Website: lowes
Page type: receipt
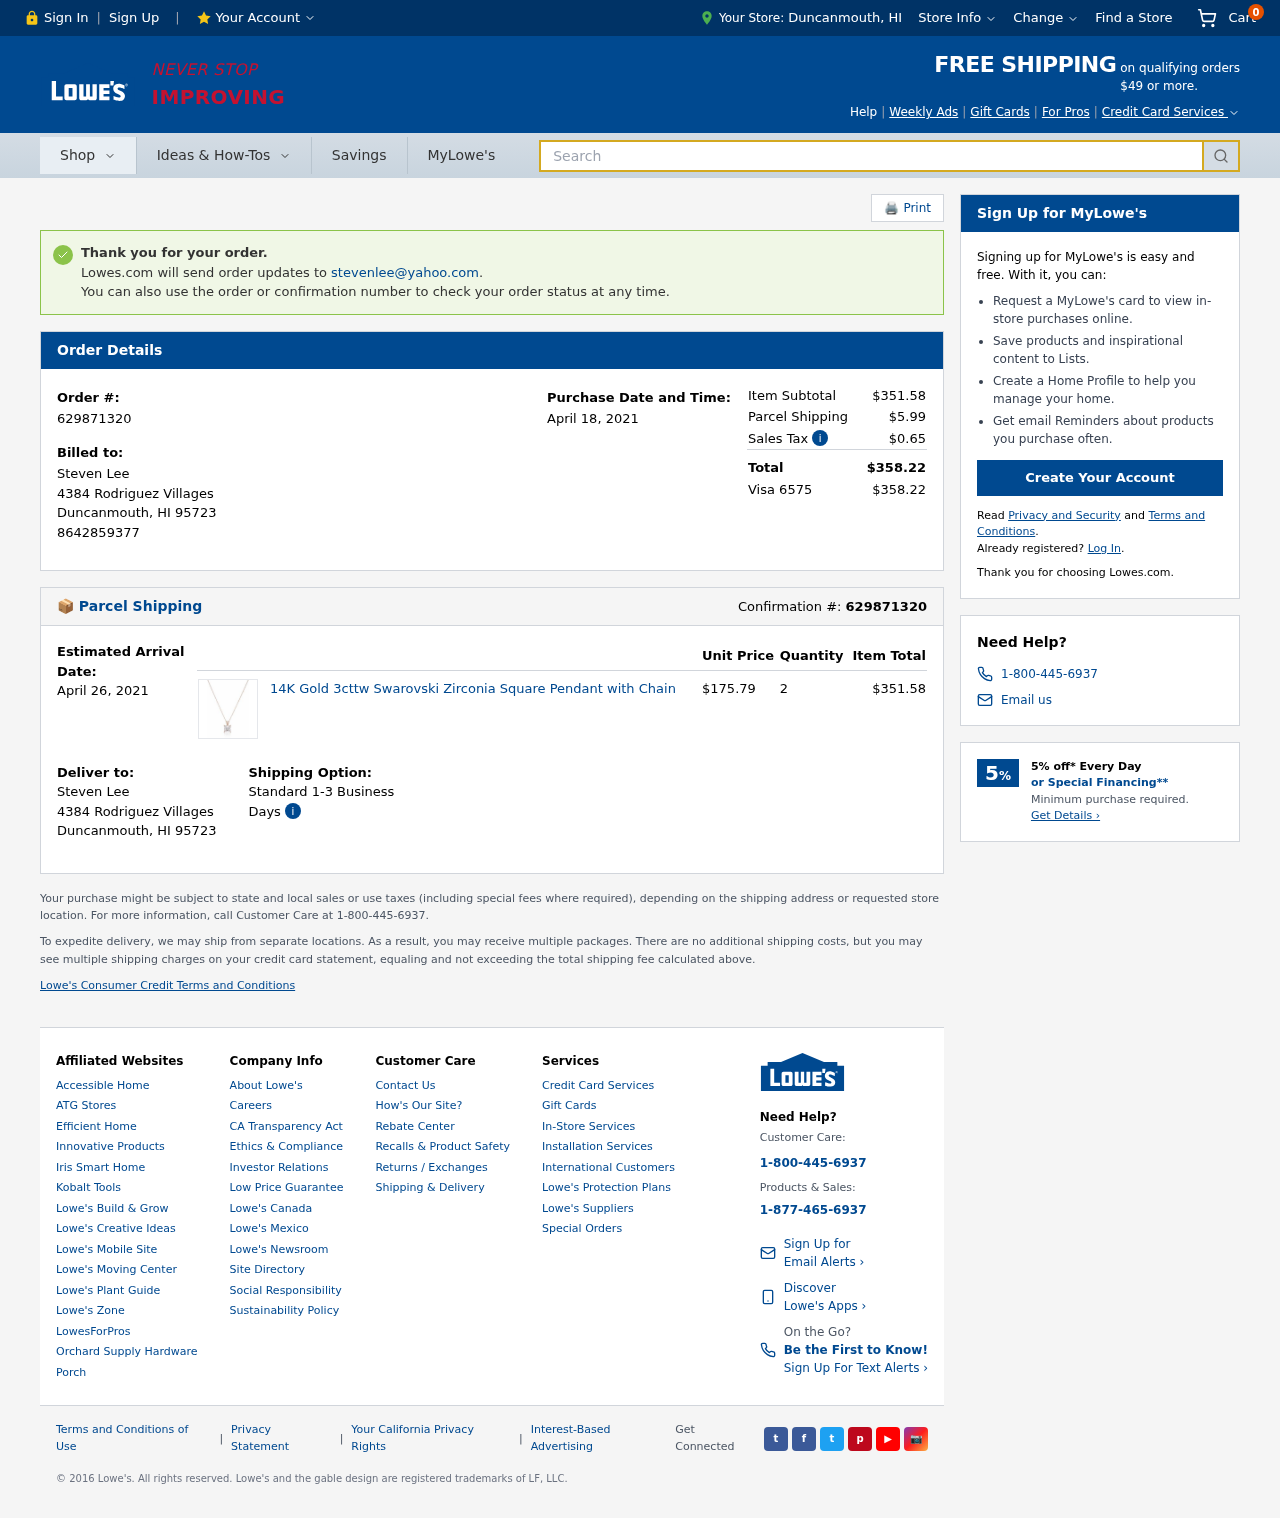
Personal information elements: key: PII_CARD_LAST4
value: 6575
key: PII_CARD_TYPE
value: Visa
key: PII_CITY
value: Duncanmouth
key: PII_EMAIL
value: stevenlee@yahoo.com
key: PII_FULLNAME
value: Steven Lee
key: PII_PHONE
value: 8642859377
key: PII_POSTCODE
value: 95723
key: PII_STATE_ABBR
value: HI
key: PII_STREET
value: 4384 Rodriguez Villages
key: PII_CITY_STATE
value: Duncanmouth, HI
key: PII_FULLNAME2
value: Steven Lee
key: PII_STREET2
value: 4384 Rodriguez Villages
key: PII_CITY2
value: Duncanmouth
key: PII_STATE_ABBR2
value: HI
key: PII_POSTCODE2
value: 95723
Product elements: key: PRODUCT1_NAME
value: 14K Gold 3cttw Swarovski Zirconia Square Pendant with Chain
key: PRODUCT1_PRICE
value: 175.79
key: PRODUCT1_QUANTITY
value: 2
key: PRODUCT1_TOTAL
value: $351.58
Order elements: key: ORDER_NUM_ITEMS
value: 0
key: ORDER_ID
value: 629871320
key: ORDER_DATE
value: April 18, 2021
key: ORDER_SUBTOTAL
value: $351.58
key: ORDER_SHIPPING_COST
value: $5.99
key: ORDER_TAX
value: $0.65
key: ORDER_TOTAL
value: $358.22
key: ORDER_TOTAL2
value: $358.22
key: ORDER_DELIVERY_DATE
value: April 26, 2021
Search elements: key: HEADER_SEARCH
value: Search